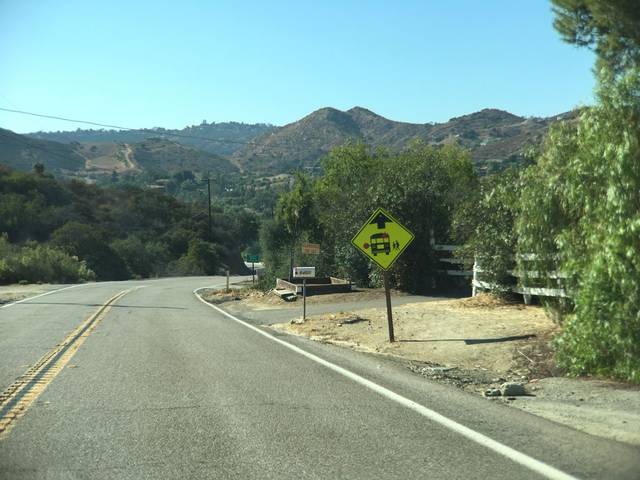
Region: United States
Coordinates: 32.805, -116.811